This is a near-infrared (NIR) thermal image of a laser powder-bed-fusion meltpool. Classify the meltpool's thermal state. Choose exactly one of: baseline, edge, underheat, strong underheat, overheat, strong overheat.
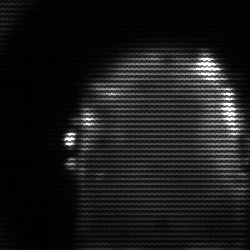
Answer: baseline